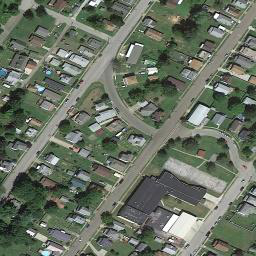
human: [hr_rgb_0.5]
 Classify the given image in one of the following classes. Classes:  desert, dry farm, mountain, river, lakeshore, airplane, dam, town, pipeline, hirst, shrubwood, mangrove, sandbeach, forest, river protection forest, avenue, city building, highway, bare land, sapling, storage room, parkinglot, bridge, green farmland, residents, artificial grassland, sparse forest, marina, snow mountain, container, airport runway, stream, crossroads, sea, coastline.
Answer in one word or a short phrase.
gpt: town